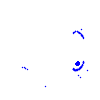
Particle: pion